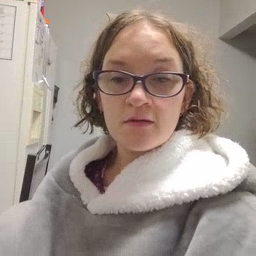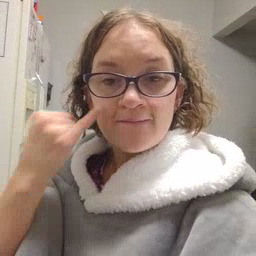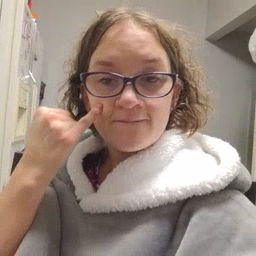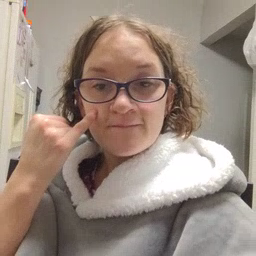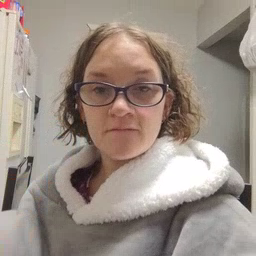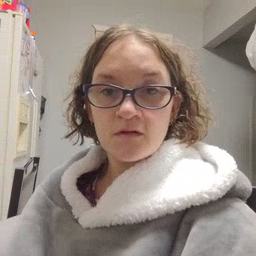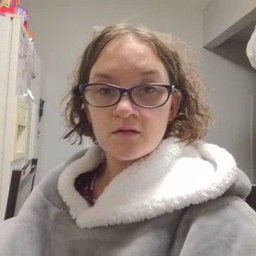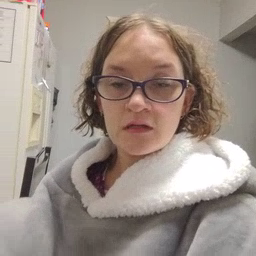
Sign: if